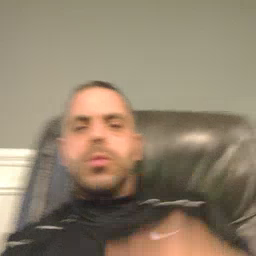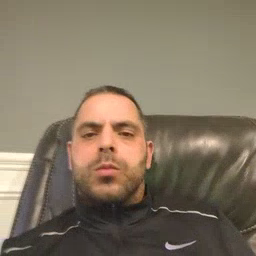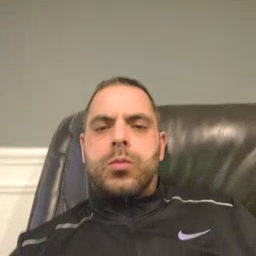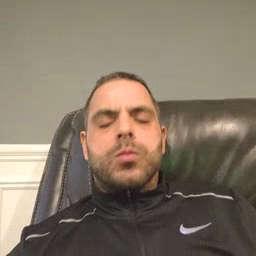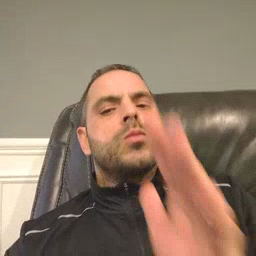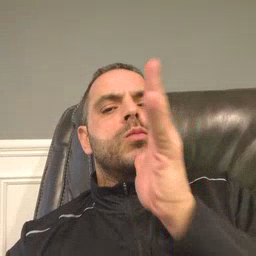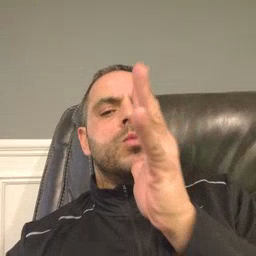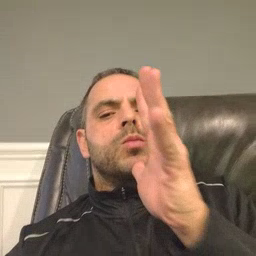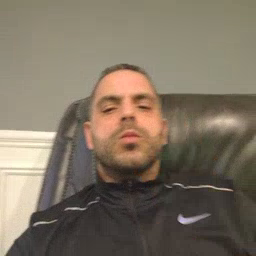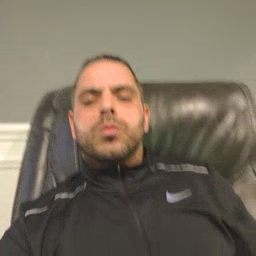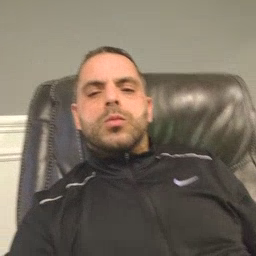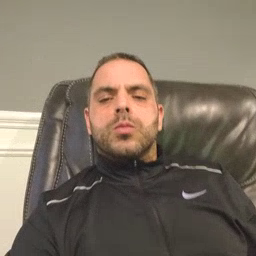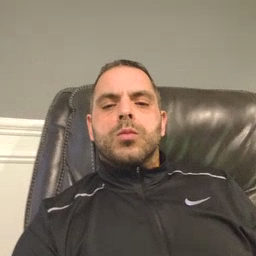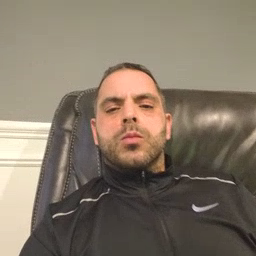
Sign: mom